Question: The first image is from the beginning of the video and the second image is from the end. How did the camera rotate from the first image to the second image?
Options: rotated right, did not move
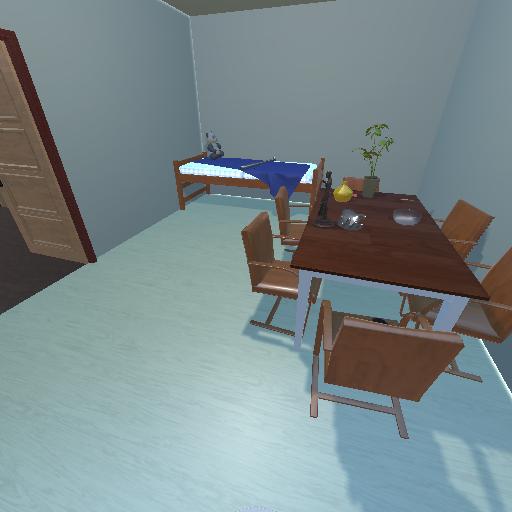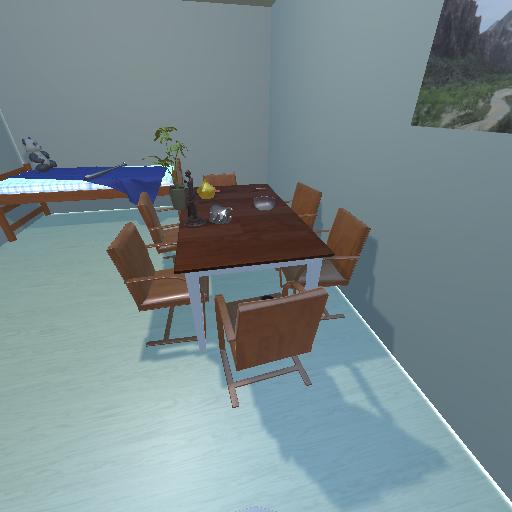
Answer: rotated right